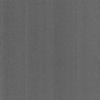
Label: dusty